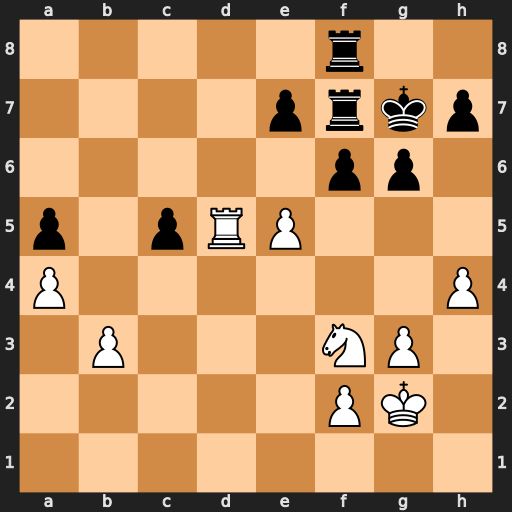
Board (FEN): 5r2/4prkp/5pp1/p1pRP3/P6P/1P3NP1/5PK1/8
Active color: w
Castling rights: -
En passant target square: -
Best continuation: e6 Rb8 exf7